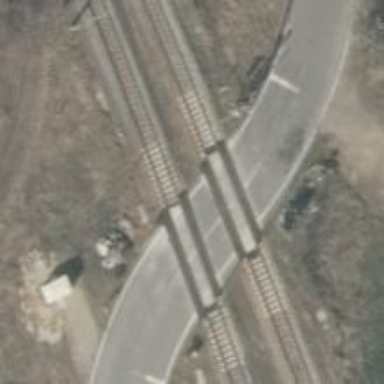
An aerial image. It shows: Railway level crossing.